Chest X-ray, PA view. Patient: 39 years old, sex F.
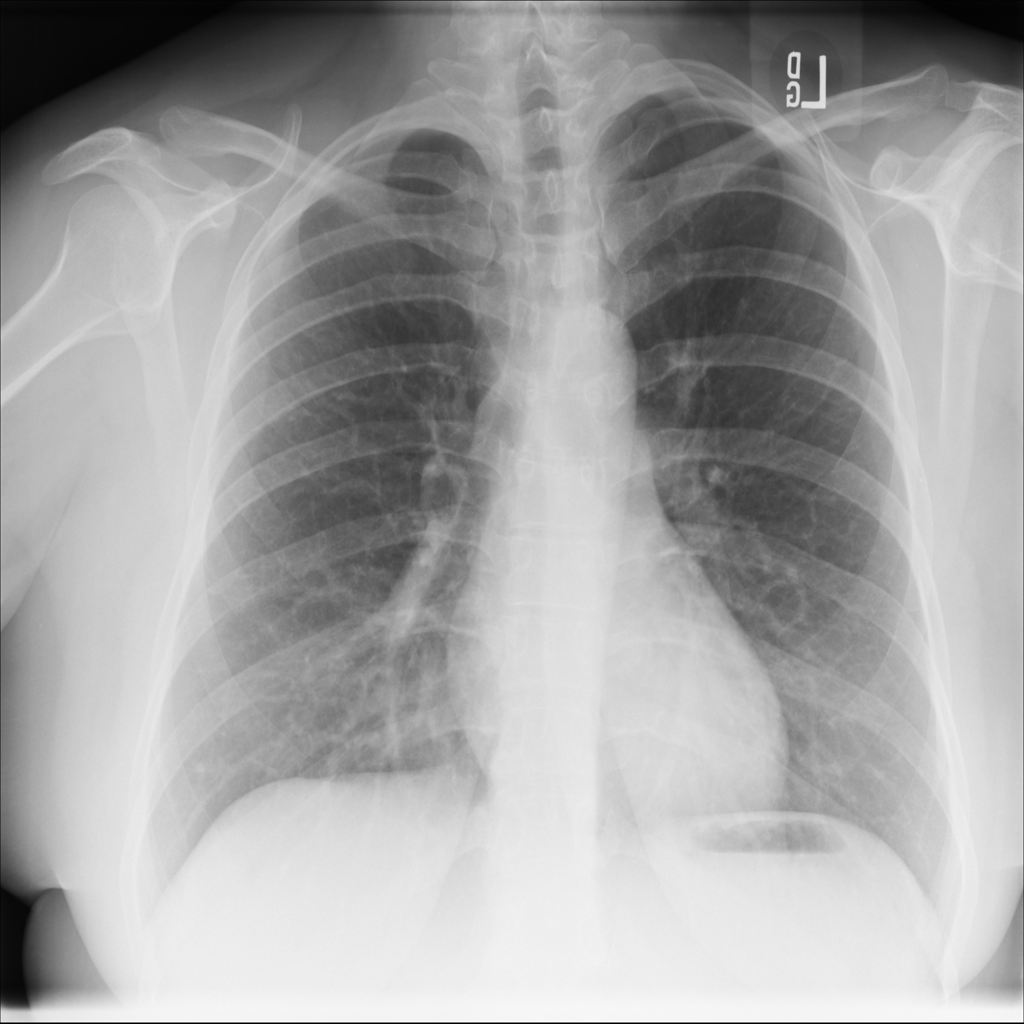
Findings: No Finding